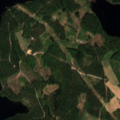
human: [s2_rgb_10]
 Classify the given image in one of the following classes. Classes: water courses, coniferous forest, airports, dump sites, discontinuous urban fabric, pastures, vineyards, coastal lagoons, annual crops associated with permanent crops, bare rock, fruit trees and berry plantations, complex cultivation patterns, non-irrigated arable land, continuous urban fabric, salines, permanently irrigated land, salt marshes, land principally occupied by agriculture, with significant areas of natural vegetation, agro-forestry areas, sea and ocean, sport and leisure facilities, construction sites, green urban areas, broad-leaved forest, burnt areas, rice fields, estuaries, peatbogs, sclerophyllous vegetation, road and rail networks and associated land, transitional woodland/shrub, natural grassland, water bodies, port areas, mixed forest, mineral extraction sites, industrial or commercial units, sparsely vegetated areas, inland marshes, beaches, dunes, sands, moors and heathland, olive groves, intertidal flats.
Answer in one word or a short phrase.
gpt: land principally occupied by agriculture, with significant areas of natural vegetation, coniferous forest, mixed forest, transitional woodland/shrub, water bodies